You are looking at the short-time Fourier spectrogram of a bearing's acceleration signal. Based on the visible evidence, which condition applies: normal, inner_race, outer_race, ball?
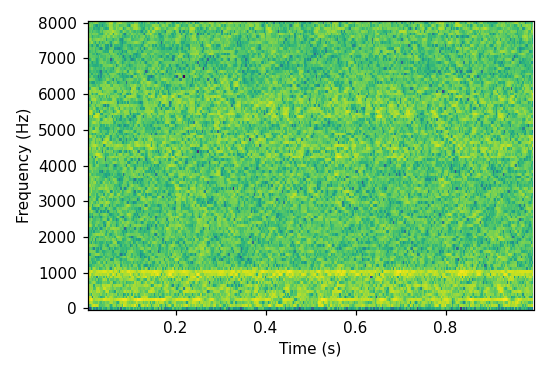
Answer: normal